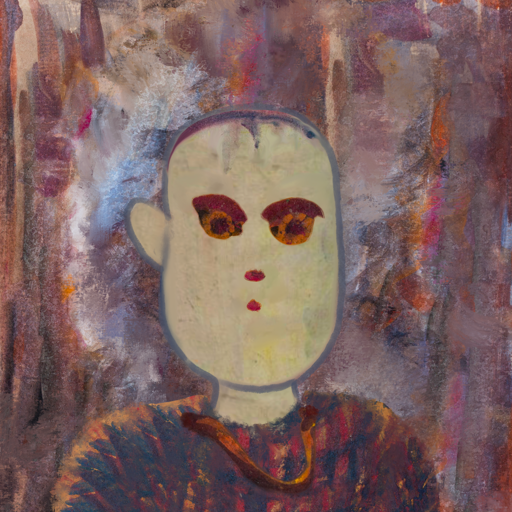
Background: Hypocrite, Head And Neck Front: Hill_Girl, Face Front: Doll, Bust: In_The_Sun, Hair Front: Blank, Head Accessory: Blank, Second Necklace: Comrade, Necklace: Blank, Baby: Blank